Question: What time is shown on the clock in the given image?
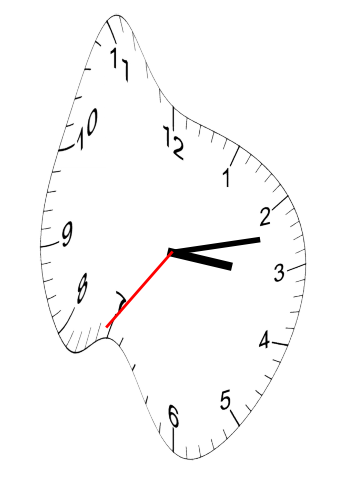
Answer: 03:12:36